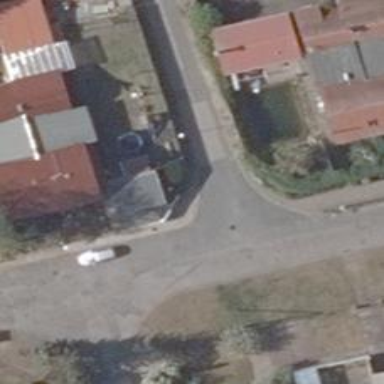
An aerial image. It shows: Smoothly paved residential road.